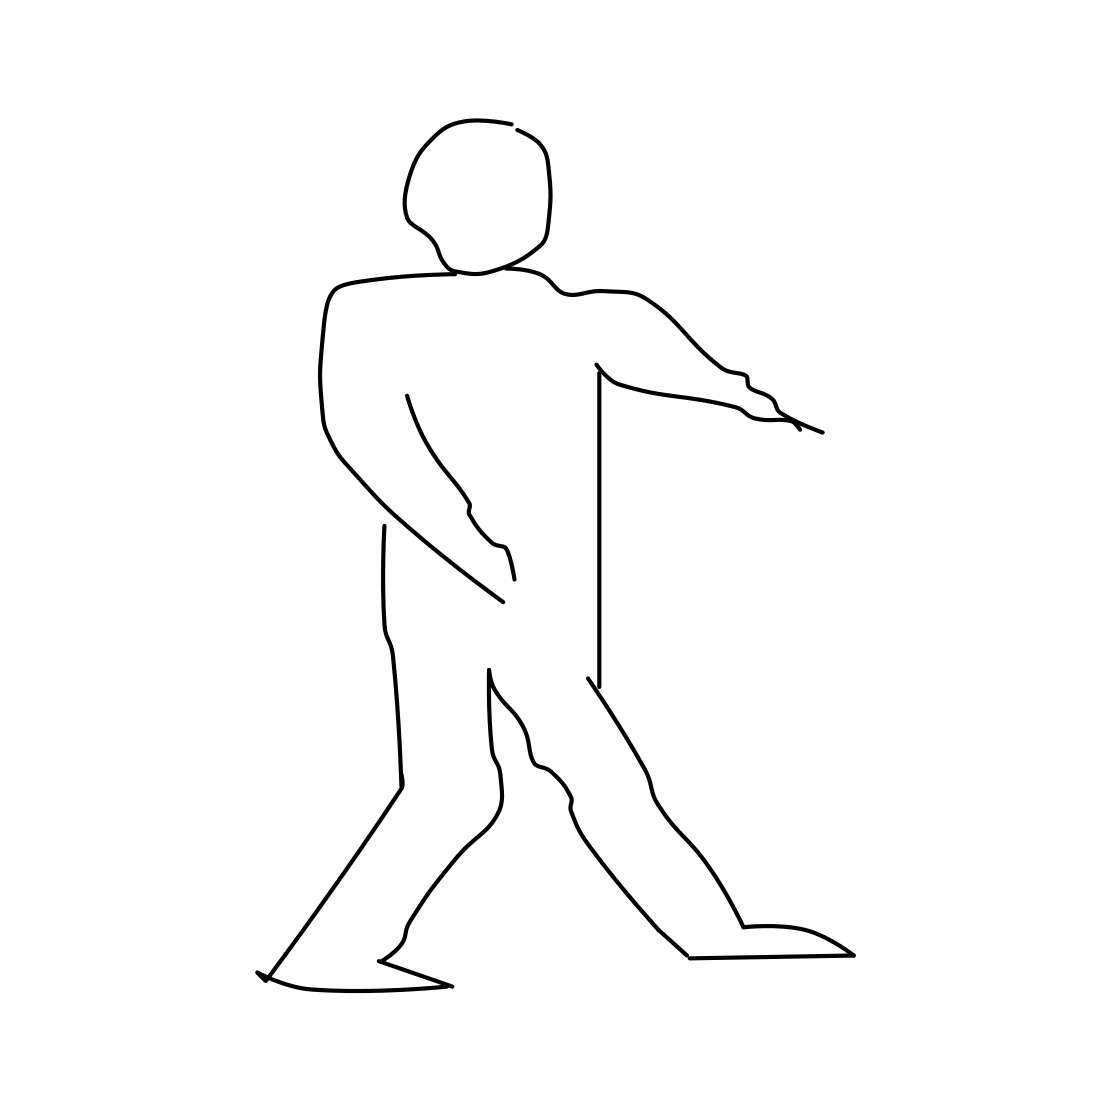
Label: person walking